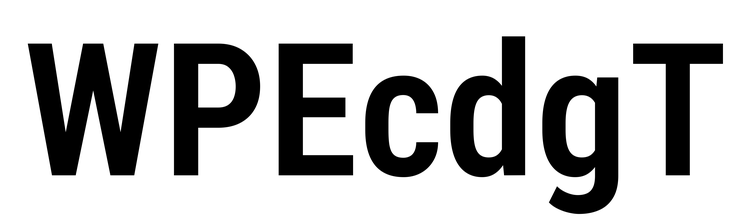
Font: Roboto_Condensed_SemiBold